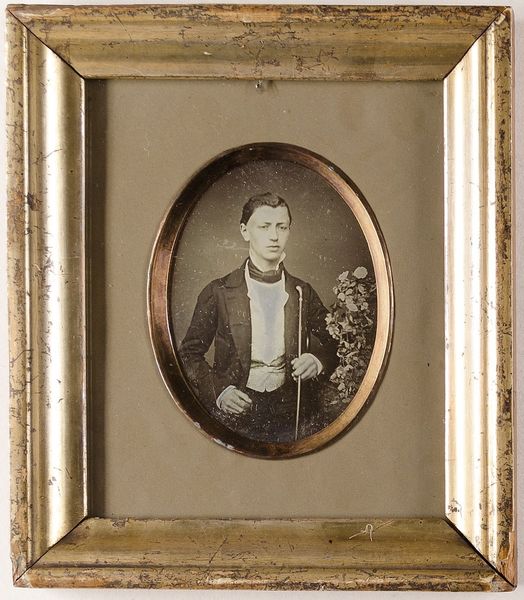
Titel: Unbekannter junger Mann mit Gehstock
Standort: Hamburg
Institution: Museum für Kunst und Gewerbe Hamburg
Schlagwörter: mann, kleidung, portrait, figur, gehstock, foto, fotografie, photographie, photo, gerahmt, lichtbild, jugendlicher, daguerreotypie, accessoires, bildwerke, angewandte und bildende kunst, hessische systematik, porträt, zubehör, porträtfotografie, porträtphotographie, hüftbild